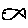
Label: fish